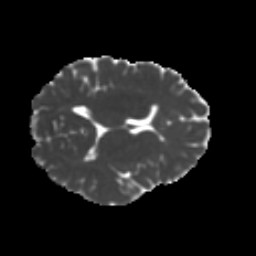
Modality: MD
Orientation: axial
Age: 22
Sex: female
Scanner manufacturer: ge
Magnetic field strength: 3 T
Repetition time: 7.8 s
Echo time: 0.0606 s